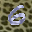
Label: 6